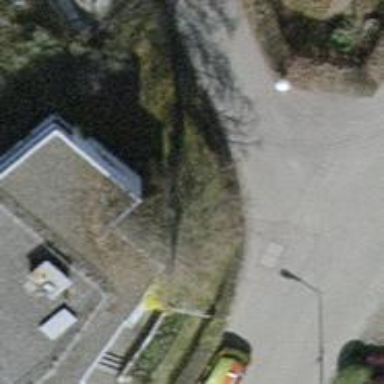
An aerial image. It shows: Hedge barrier.